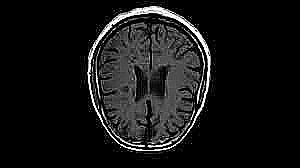
Label: notumor